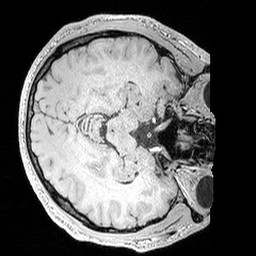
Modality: MP2RAGE
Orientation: axial
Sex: male
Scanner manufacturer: siemens
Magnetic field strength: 3 T
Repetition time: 5 s
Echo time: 0.00292 s